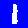
Digit: 1